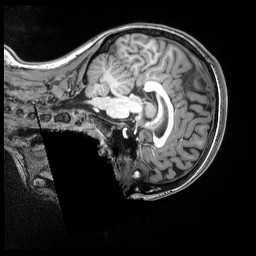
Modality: T1w
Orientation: sagittal
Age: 18
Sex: female
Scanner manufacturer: siemens
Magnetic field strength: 3 T
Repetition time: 2.5 s
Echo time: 0.00343 s